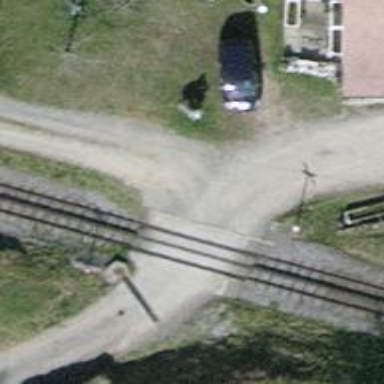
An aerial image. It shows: Level crossing with saltire marking.